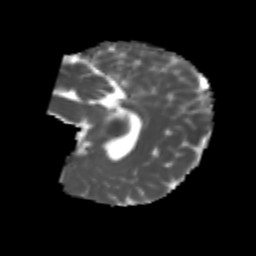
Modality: MD
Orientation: sagittal
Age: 7
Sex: female
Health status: healthy